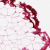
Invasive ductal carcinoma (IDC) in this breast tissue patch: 0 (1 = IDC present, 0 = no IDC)